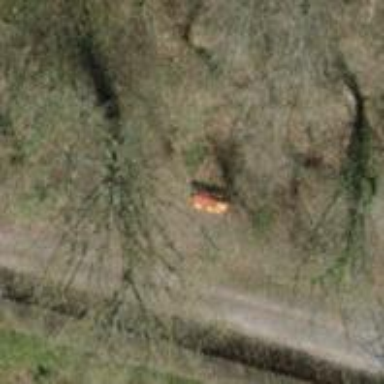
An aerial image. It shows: Red bench.